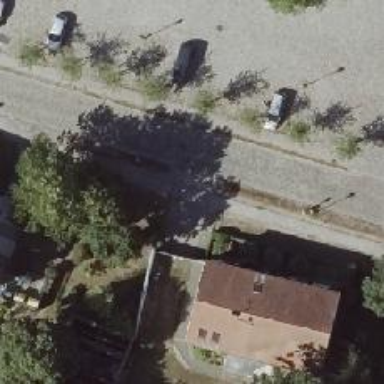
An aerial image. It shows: Driveway leading to service road.